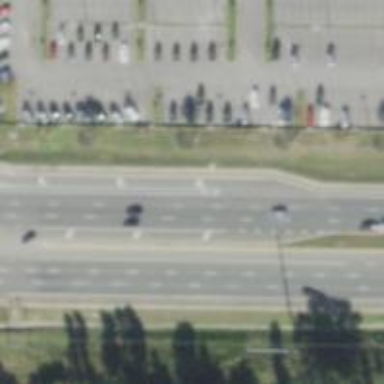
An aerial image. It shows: Asphalt road designated as trunk highway.